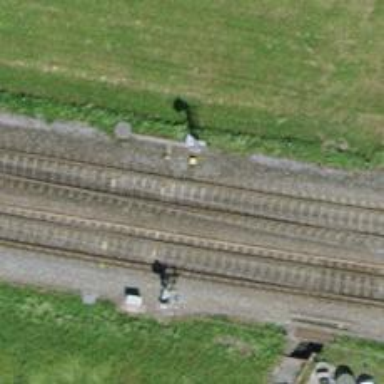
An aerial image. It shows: Railway signal.